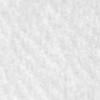
Label: no_change